Aerial crown-view tile of a tropical tree (Barro Colorado Island, Panama), acquired 20250217:
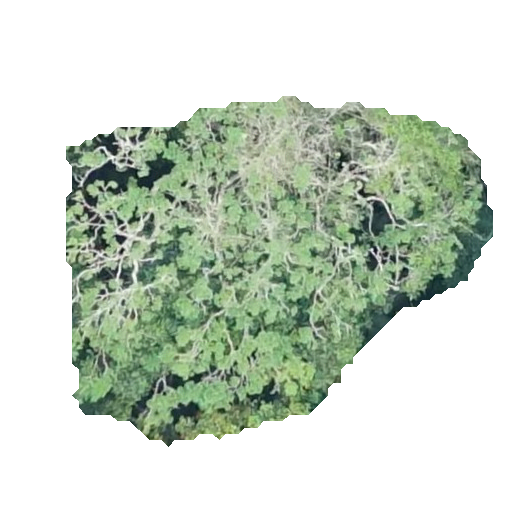
Species: Jacaranda copaia
GBIF accepted scientific name: Jacaranda copaia
Crown area: 159.926 m²